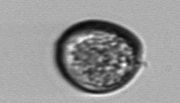
Label: Prorocentrum